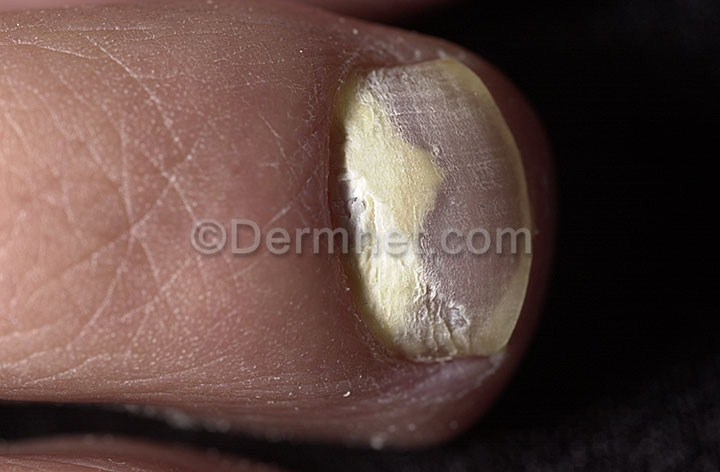
Disease: Nail Fungus and other Nail Disease